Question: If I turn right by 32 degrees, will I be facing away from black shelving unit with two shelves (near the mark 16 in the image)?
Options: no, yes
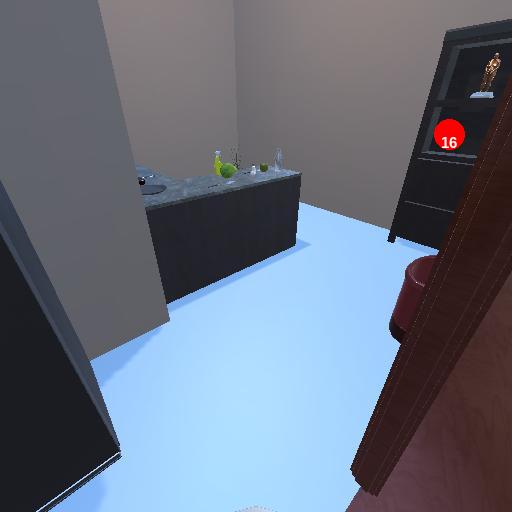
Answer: no